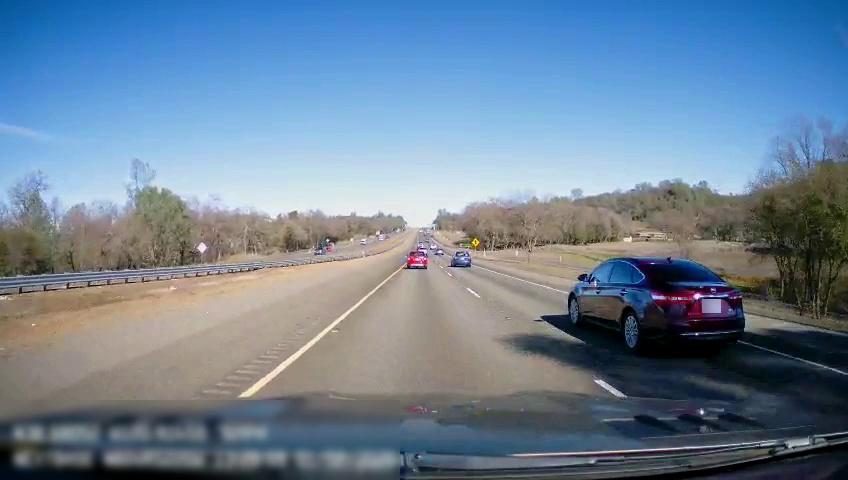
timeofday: Day
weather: Sunny
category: Drivable Space
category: Vehicles | SUV
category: Vehicles | Car
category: Vehicles | Car
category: Vehicles | Car
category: Lanes | Current Lane
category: Lanes | Current Lane
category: Lanes | Alternate Lane